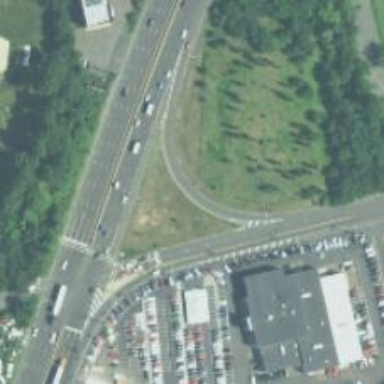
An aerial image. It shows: Trunk link highway.